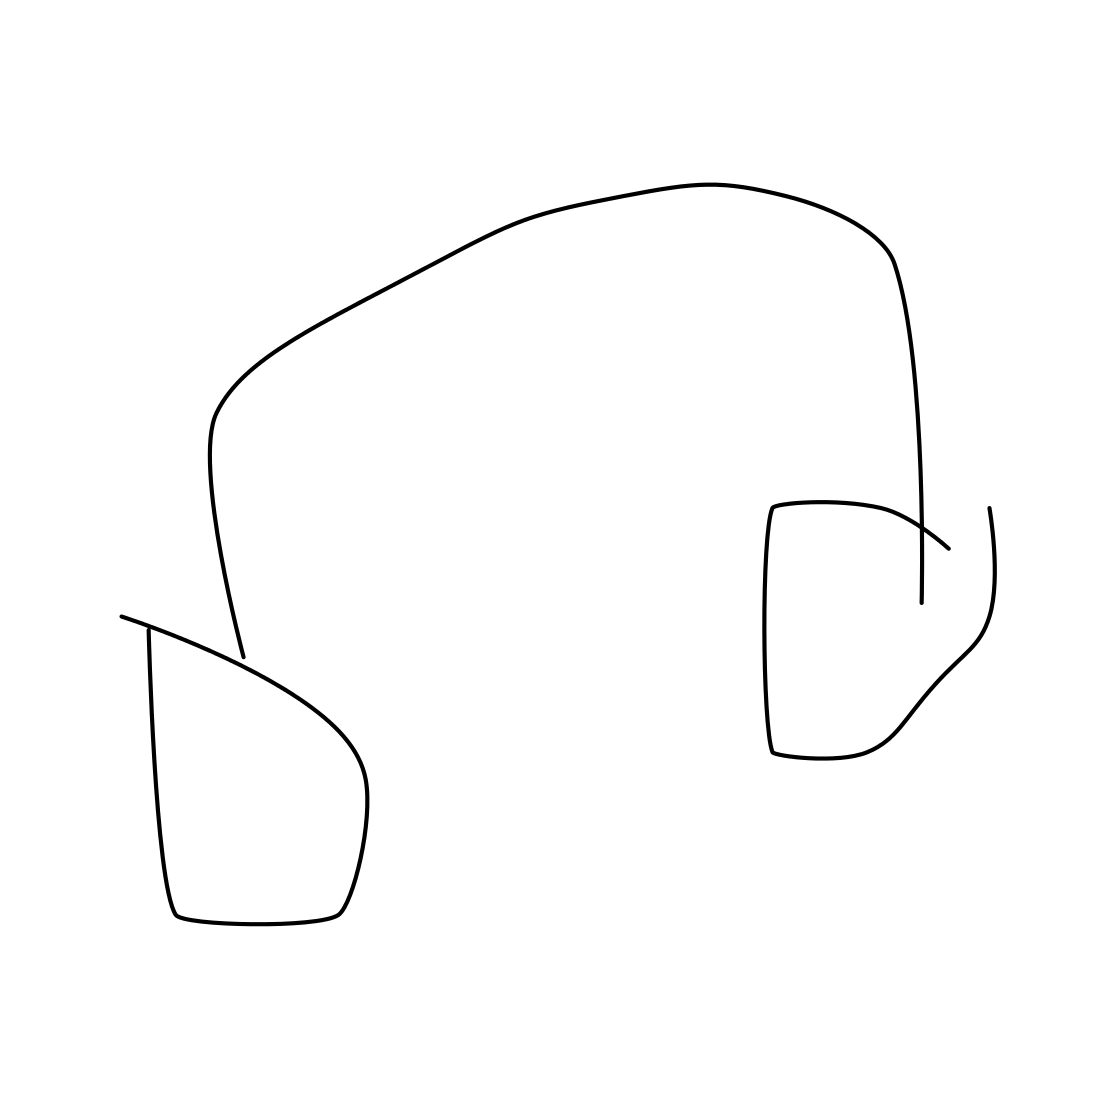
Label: head-phones